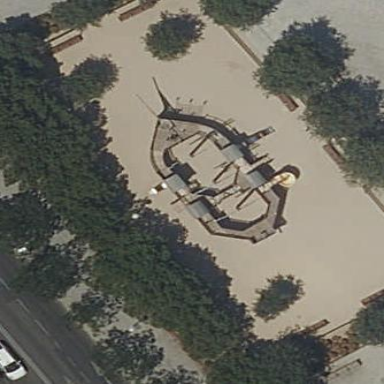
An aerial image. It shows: Playground featuring ship-themed structure.